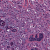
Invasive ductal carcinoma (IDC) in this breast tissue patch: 1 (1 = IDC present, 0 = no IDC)